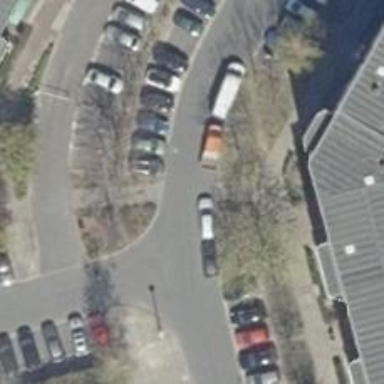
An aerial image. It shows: Unmarked crossing on the road.